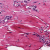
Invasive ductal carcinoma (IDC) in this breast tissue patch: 0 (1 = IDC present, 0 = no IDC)